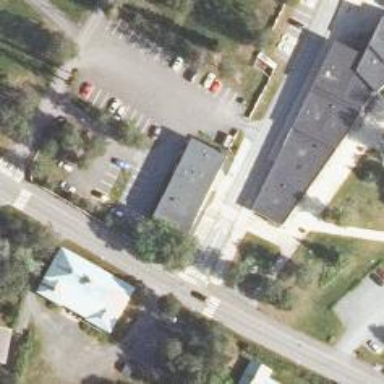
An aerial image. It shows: Government office.